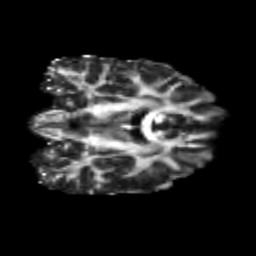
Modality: FA
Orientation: coronal
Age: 24
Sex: male
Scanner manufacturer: siemens
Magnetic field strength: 3 T
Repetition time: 3.5 s
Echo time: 0.113 s